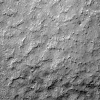
Atmospheric dust classification: not_dusty